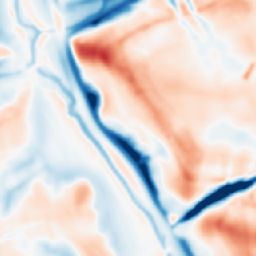
Category: multiscale
Decomposition family: dog_multiscale
Decomposition parameters: sigma_ratio: 1.6
n_scales: 4
base_sigma: 2
Upsampling method: nearest
Upsampling parameters: scale: 4
Upsampling scale: 4